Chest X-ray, AP view. Patient: 50 years old, sex M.
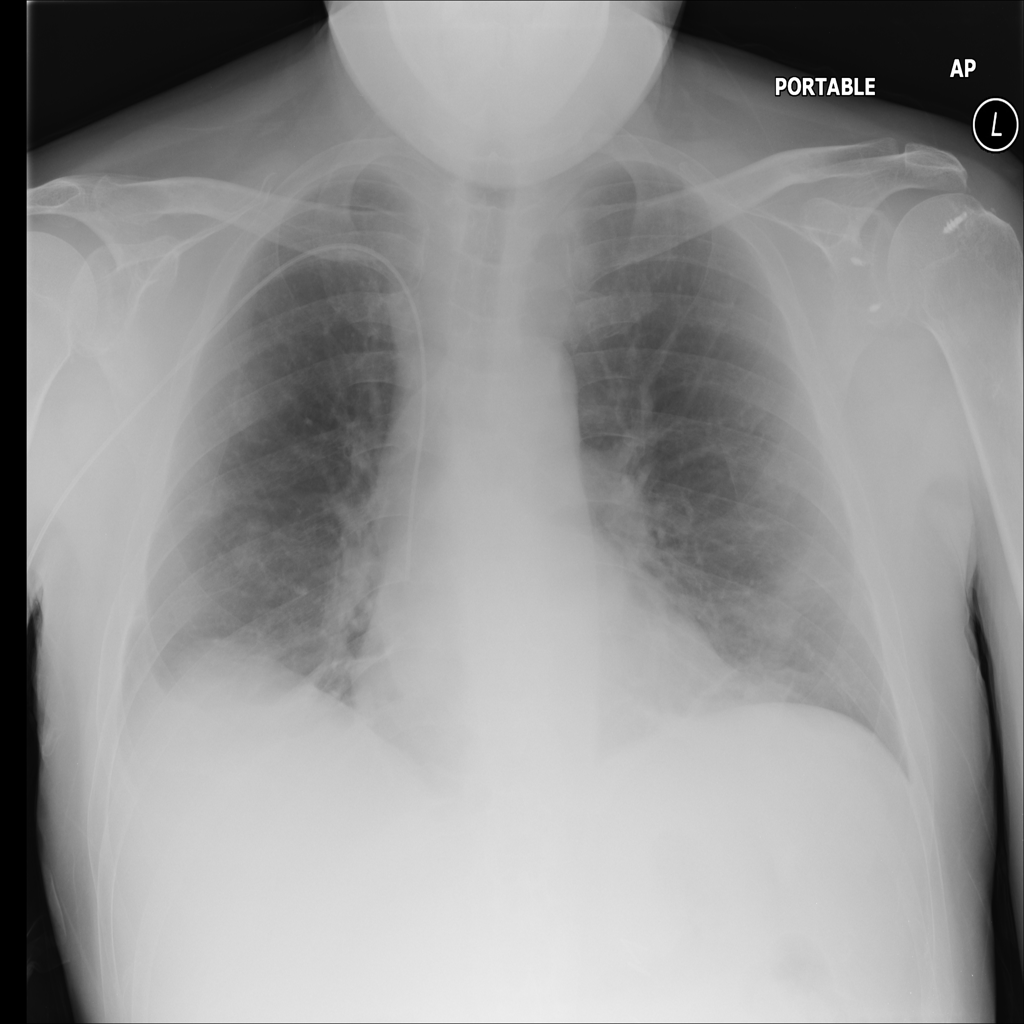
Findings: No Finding